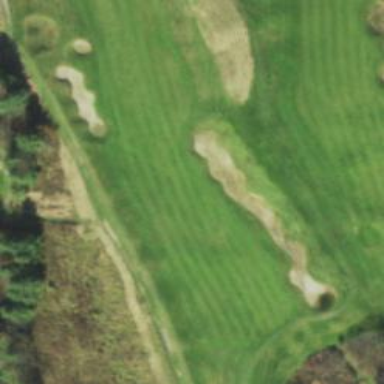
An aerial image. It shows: Bunker on golf course.